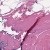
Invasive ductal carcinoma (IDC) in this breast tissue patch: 0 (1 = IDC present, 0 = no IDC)